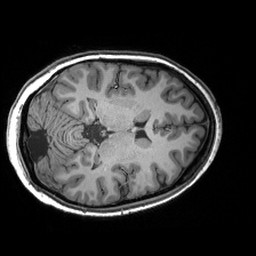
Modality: T1w
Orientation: axial
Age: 27
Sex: female
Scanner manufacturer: siemens
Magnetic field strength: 3 T
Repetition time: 2.53 s
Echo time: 0.00299 s